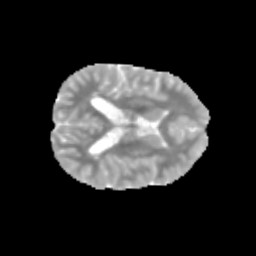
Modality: MD
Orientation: axial
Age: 13
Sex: female
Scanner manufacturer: siemens
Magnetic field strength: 3 T
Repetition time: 3.8 s
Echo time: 0.07 s